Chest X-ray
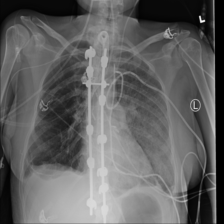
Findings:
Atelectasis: negative
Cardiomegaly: negative
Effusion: negative
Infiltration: positive
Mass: negative
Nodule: negative
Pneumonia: negative
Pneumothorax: negative
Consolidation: negative
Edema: negative
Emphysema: negative
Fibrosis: negative
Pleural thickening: negative
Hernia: negative